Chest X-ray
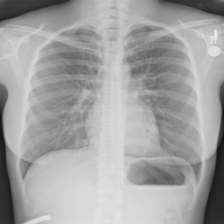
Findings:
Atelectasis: negative
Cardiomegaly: negative
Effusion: negative
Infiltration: negative
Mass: negative
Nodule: negative
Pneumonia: negative
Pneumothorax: negative
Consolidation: negative
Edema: negative
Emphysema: negative
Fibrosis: negative
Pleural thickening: negative
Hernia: negative